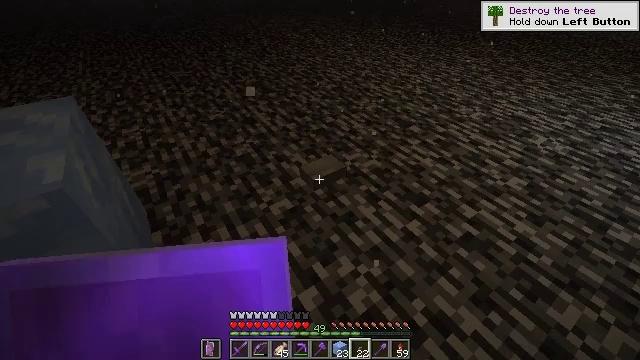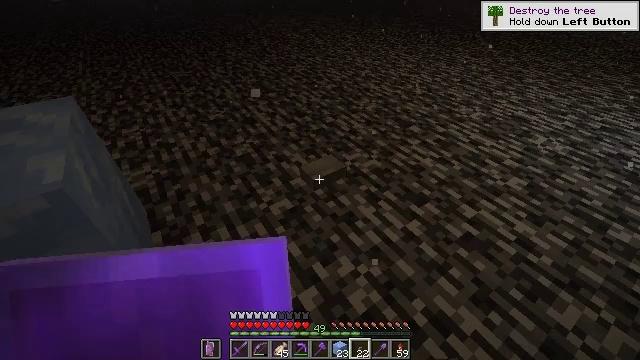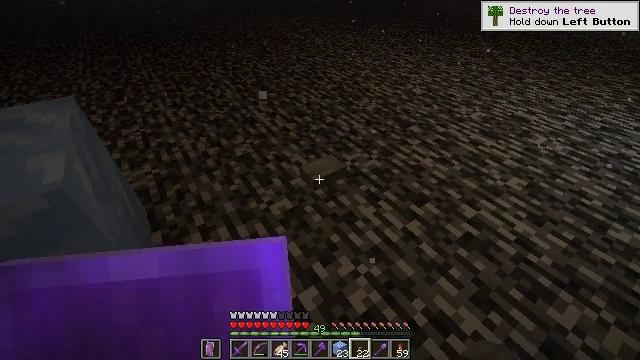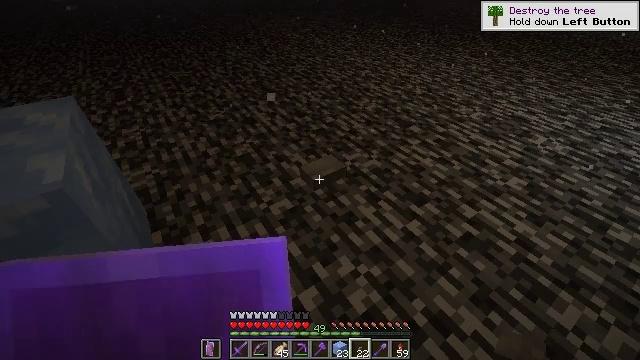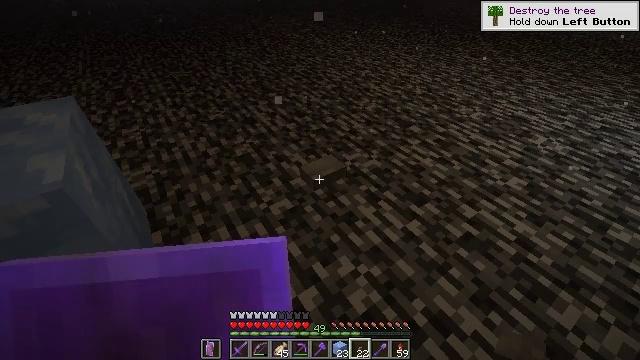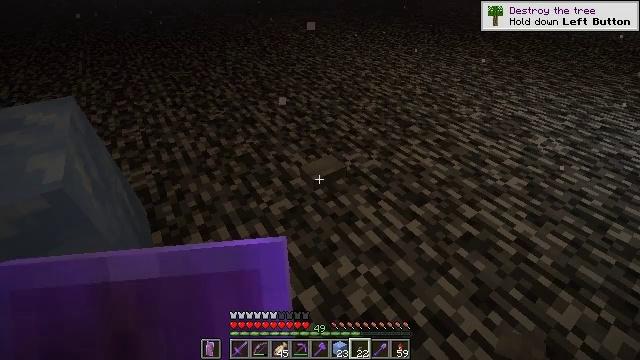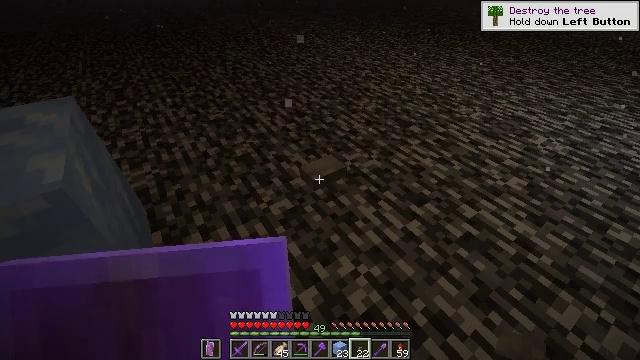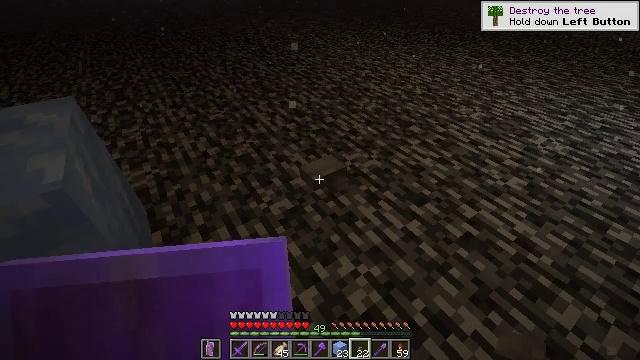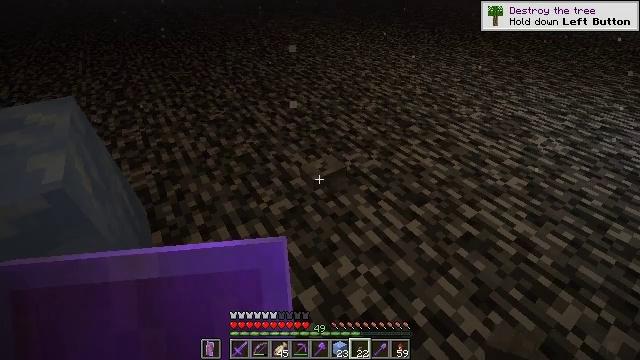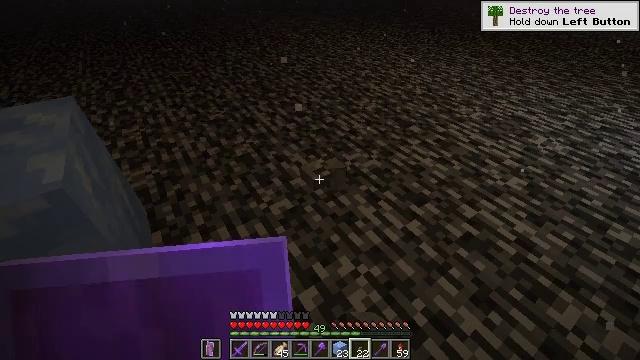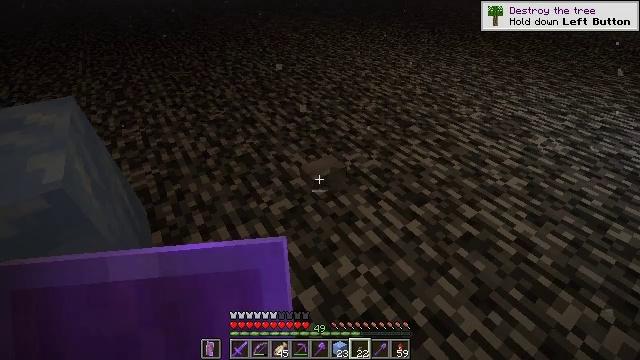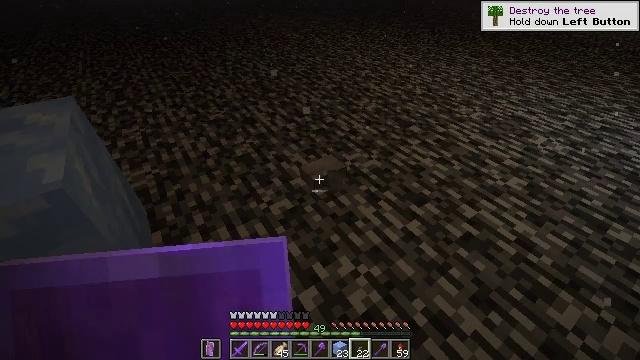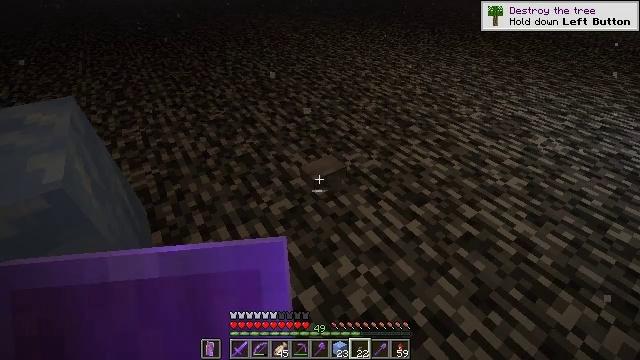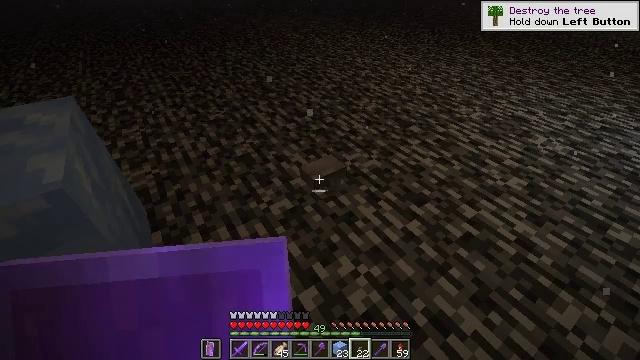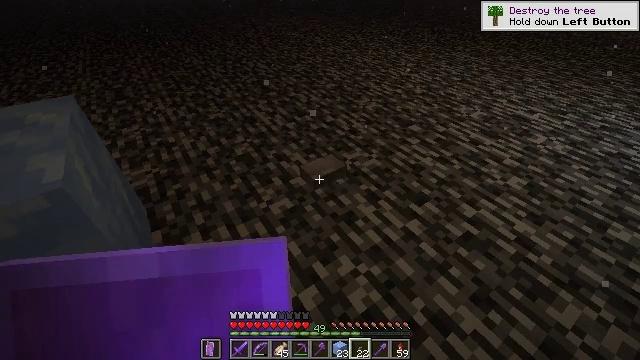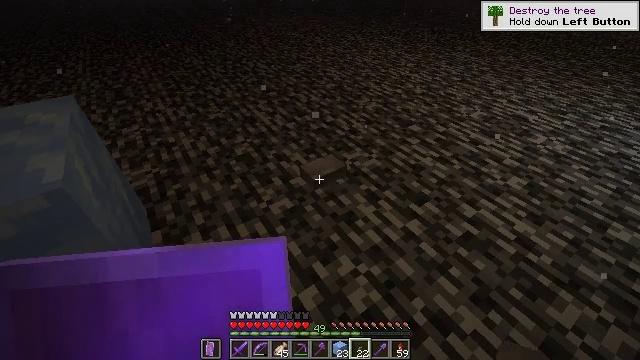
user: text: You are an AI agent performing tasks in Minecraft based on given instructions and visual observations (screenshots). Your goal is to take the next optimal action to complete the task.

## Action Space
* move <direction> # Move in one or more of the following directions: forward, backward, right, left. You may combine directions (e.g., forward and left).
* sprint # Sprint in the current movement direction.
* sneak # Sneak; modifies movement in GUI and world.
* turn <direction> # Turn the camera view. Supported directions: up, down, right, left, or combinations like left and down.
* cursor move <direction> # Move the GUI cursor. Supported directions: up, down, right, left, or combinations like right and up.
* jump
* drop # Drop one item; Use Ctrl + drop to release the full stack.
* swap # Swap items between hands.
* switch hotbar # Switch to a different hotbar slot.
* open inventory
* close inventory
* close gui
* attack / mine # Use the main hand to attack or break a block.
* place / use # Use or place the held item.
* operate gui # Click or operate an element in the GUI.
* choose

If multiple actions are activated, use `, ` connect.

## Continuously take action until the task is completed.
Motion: motion action
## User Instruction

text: Disassemble the stone button.
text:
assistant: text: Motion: no_op
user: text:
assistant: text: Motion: no_op
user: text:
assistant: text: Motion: no_op
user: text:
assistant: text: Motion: no_op
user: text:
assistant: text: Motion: no_op
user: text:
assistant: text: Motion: no_op
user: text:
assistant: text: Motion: attack / mine
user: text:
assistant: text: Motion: attack / mine
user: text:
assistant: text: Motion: attack / mine
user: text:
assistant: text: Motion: no_op
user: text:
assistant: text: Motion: no_op
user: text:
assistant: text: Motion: no_op
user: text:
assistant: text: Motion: no_op
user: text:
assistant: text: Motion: no_op
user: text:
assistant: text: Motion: attack / mine
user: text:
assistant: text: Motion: attack / mine
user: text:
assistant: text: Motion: attack / mine
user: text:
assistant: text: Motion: attack / mine
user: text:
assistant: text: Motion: attack / mine
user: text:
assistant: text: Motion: attack / mine
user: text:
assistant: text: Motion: attack / mine
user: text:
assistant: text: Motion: attack / mine
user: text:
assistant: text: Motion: attack / mine
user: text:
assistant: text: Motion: attack / mine
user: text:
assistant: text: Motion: attack / mine
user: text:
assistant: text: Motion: no_op
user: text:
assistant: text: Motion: move forward
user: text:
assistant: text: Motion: move forward
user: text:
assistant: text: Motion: move forward
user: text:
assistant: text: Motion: move forward